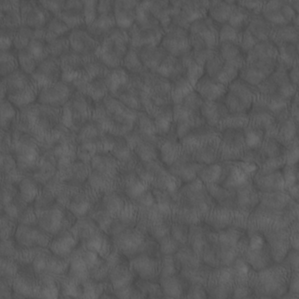
Label: non_frost